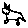
Label: cat